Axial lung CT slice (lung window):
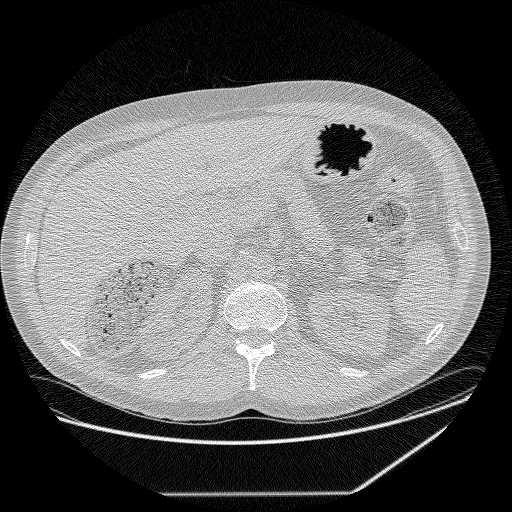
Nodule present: no